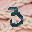
Label: 3